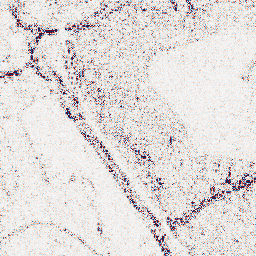
Category: wavelet
Decomposition family: wavelet_reverse_biorthogonal
Decomposition parameters: wavelet: rbio3.5
level: 1
Upsampling method: regularized
Upsampling parameters: scale: 4
lambda_reg: 0.001
Upsampling scale: 4